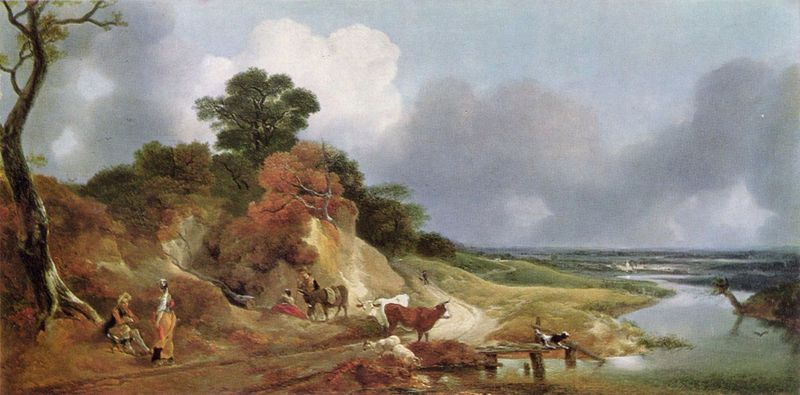
Titel: Landschaft mit dem Dorfe Cornard
Künstler: Thomas Gainsborough
Standort: Edinburgh
Institution: National Gallery of Scotland
Schlagwörter: baum, berg, blau, blätter, felsen, himmel, mann, meer, schatten, vogel, wasser, weiß, wolken, bäume, fluss, frauen, gelb, grün, landschaft, menschen, sand, see, sitzen, ufer, äste, braun, frau, grau, licht, männer, orange, strasse, blick, gras, hund, rot, tier, tiere, weg, wiese, wolke, beige, gespräch, rock, hose, trinken, mensch, weit, niederlande, öl, ast, bach, baumstamm, erde, flusslauf, horizont, hügel, kühe, natur, spiegelung, stamm, vieh, vögel, weide, weite, zweige, büsche, gewässer, sonne, land, realismus, paar, tal, wald, bauern, esel, pferd, pferde, reiter, küste, strand, wellen, ruhe, trocken, düne, dünen, fels, hang, herde, kahl, kuh, landschaftsmalerei, rind, herbst, idylle, pause, rast, böschung, romantik, staffage, steg, sturm, turner, unwetter, soldaten, sitzende, bauer, unscharf, panorama, regen, rinder, schaf, weiden, seen, watt, idyll, mees, wurzeln, regenwolken, tränke, tränken, sitzender, schafe, bulle, ochse, ochsen, stier, hirte, hirten, heroisch, ziege, flußlandschaft, bäum, wegesrand, mäander, ochs, flussufer, rastplatz, rindvieh, hockende, biblische szene, gelsen, dialog, trockenheit, verwackelt, wolkenformation, farbkreis, hockender, rügen, wolkenformationen, ansteige, cummulus, flache landschaft, geest, karger baum, kauern am wegesrand, kenaur, kläffer, naturalismu, qasser, wolken am horizont, 18.jahrhundert, weiße wolke